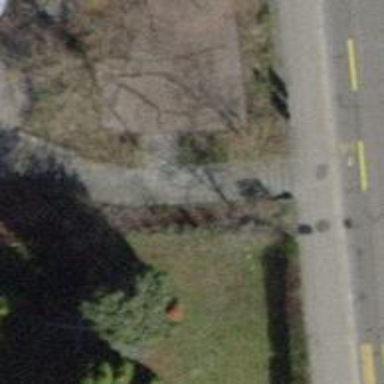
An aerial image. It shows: Steps made of paving stones.